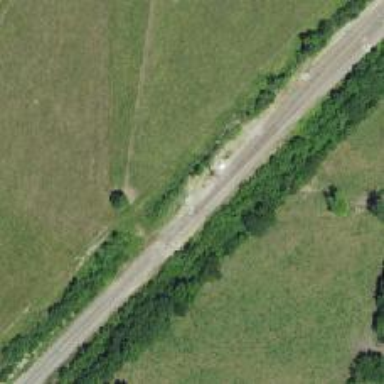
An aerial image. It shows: Railway spur junction.